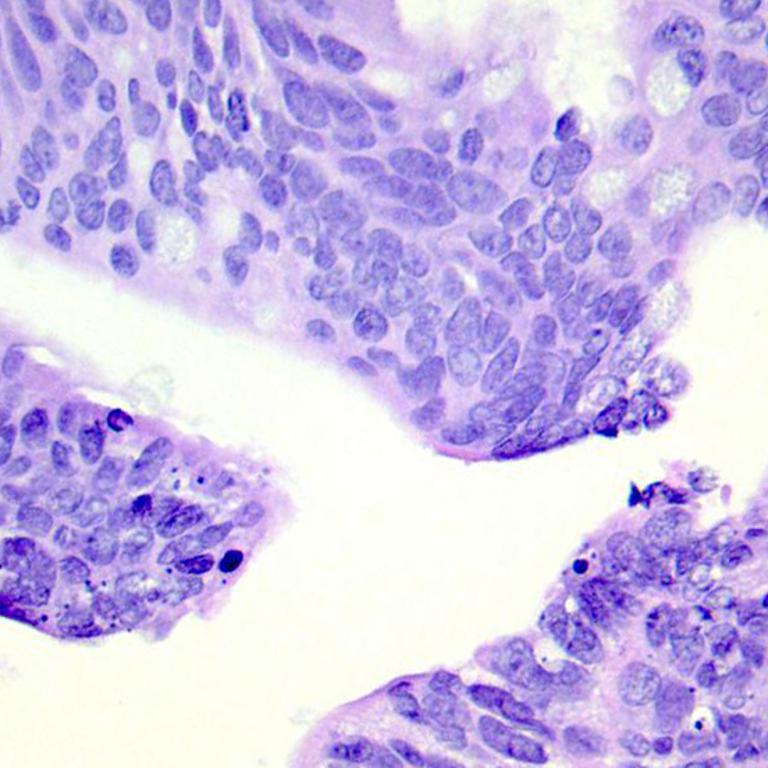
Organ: colon
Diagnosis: adenocarcinomas